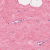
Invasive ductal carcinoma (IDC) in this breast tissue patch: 0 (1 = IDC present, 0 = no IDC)